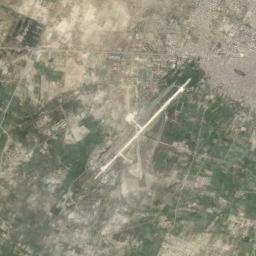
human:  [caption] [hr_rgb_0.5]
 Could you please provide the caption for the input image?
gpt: A complex airport in a cluster of urban residents .

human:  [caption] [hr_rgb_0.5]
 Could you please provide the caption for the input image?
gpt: An airport with a runway in the vacant lot and dense residential areas around the airport .

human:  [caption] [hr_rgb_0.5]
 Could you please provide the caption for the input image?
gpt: This airport has only one runway, And here is a row of planes parked in the open space .

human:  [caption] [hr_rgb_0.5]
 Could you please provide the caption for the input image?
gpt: There is an airport in the middle of the field .

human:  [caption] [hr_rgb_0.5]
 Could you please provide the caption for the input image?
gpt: The road is straight and long at the airport .